Field crop: maize
Growth stage: 2
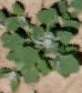
Species: chenopodium